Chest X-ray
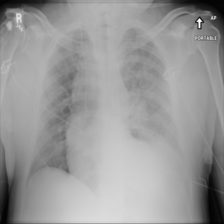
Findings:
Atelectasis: positive
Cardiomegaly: negative
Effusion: positive
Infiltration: positive
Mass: negative
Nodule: negative
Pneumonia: negative
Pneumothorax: negative
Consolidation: positive
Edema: negative
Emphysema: negative
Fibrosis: negative
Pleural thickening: negative
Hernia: negative